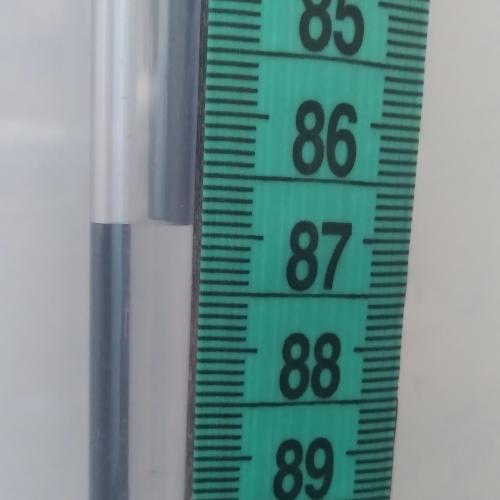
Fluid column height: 86.9 cm